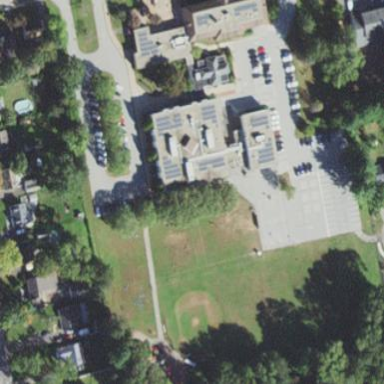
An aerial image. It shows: School.